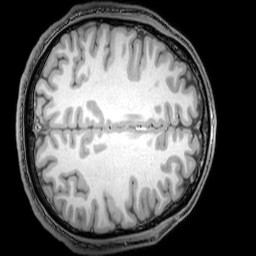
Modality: T1w
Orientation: axial
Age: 23
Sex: male
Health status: healthy
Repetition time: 0.081 s
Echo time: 0.037 s